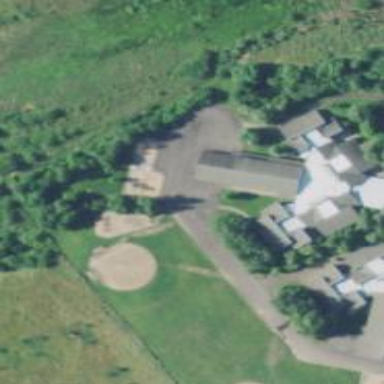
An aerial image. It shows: Basketball court on leisure land pitch.